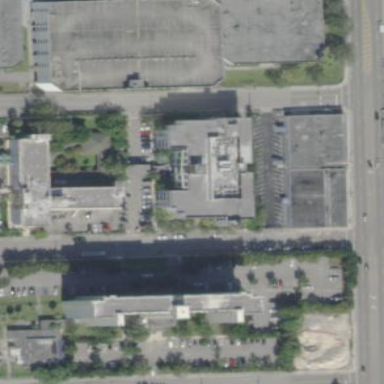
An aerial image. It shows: Nursing home.